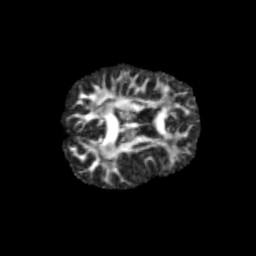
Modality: FA
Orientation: axial
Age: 11
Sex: male
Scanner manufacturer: siemens
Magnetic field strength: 3 T
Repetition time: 3.8 s
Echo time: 0.07 s